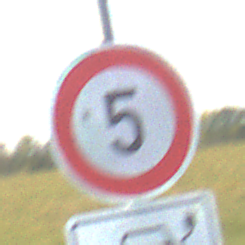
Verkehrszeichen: Geschwindigkeit5
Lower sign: HinweisDurchSinnbild22
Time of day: SunriseSunset
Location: Outdoor (Nature)
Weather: PartlyCloudy
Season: NotSpecified
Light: Natural